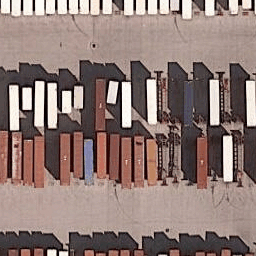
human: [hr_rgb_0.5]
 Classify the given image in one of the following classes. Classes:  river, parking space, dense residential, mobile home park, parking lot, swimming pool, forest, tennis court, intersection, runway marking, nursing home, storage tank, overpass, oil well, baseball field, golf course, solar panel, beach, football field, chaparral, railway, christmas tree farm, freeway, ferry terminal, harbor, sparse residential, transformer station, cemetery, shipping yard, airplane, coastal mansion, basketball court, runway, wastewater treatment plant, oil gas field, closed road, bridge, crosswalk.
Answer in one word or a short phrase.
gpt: shipping yard